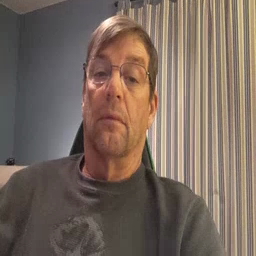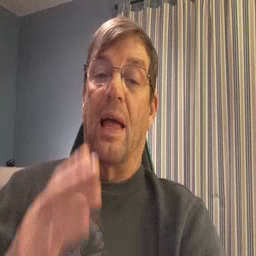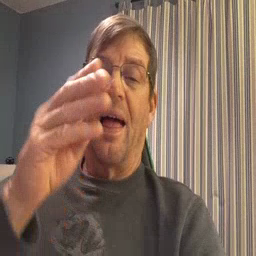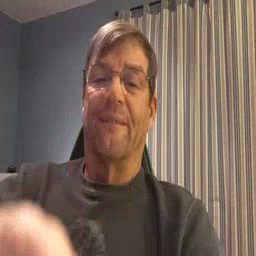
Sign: after